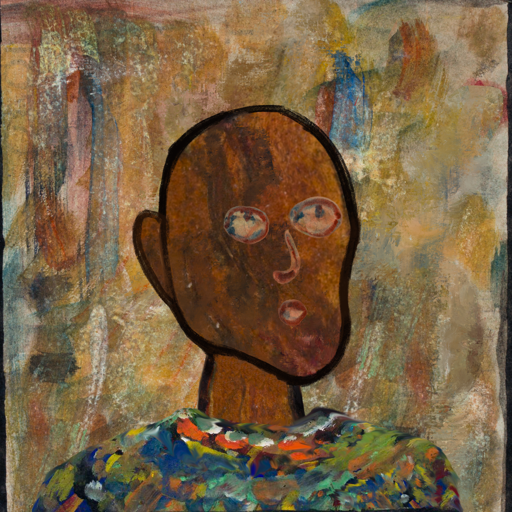
Background: Pipe, Head And Neck Side: Mosgoul, Face Side: Orphan, Bust: An_Impression, Hair Side: Blank, Head Accessory: Blank, Second Necklace: Blank, Necklace: Blank, Baby: Blank